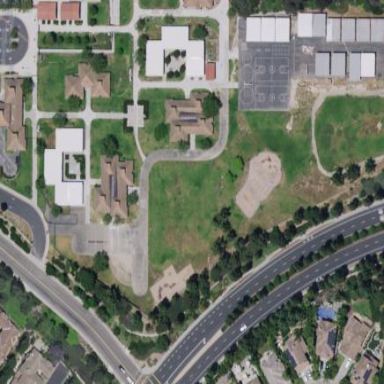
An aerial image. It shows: School.